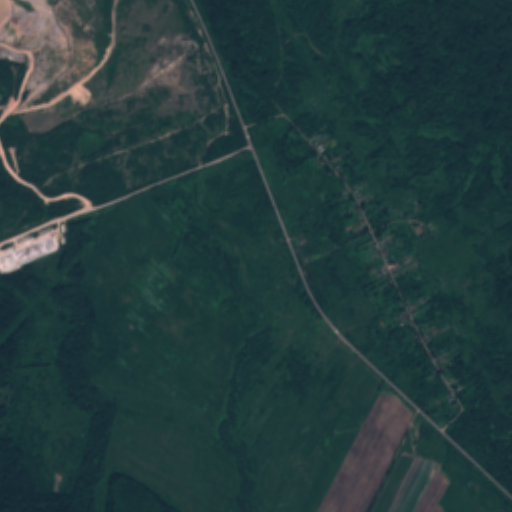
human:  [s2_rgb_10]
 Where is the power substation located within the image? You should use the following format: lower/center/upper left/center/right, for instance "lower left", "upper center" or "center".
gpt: The power substation is located in the center right of the image.
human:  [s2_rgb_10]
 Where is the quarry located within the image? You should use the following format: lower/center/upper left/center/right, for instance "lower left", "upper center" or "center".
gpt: The quarry is located in the upper left of the image.
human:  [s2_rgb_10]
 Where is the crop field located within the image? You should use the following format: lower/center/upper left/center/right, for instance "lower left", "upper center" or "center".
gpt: There is no crop field in the image.